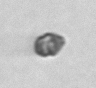
Label: Heterocapsa_rotundata